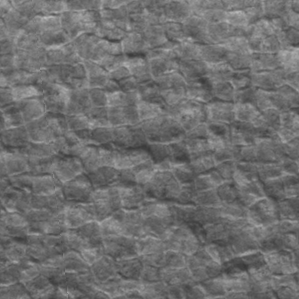
Label: frost